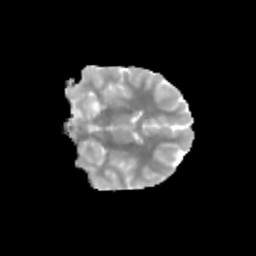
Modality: MD
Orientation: coronal
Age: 11
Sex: female
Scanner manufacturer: siemens
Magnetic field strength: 3 T
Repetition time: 3.8 s
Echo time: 0.07 s